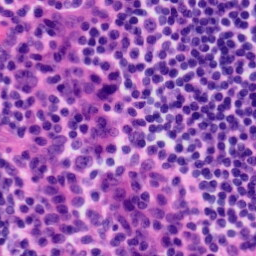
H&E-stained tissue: Tonsil